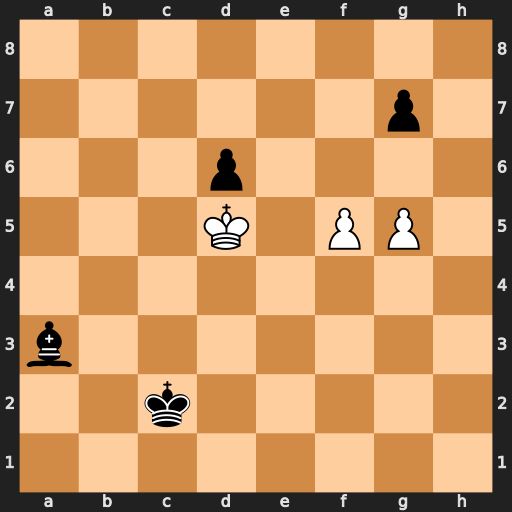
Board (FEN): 8/6p1/3p4/3K1PP1/8/b7/2k5/8
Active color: w
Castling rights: -
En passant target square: -
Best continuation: f6 Bb2 f7